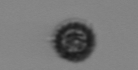
Label: Pseudochattonella_farcimen